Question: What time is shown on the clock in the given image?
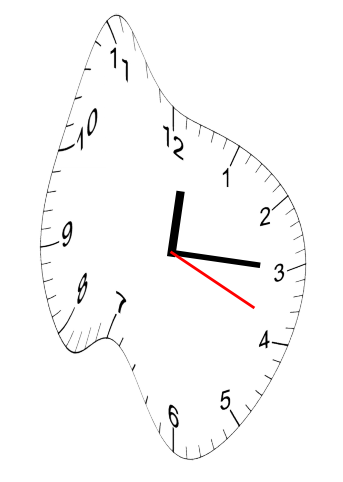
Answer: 12:15:19